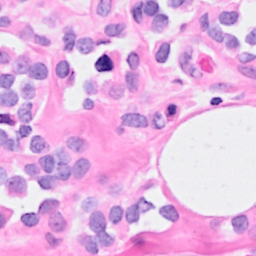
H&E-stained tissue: Breast